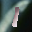
Label: 1